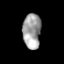
Tissue: prostate
Cell type: Epithelial cells
Senescence score: 0.3521
Nuclear area (px): 620
Mean DAPI intensity: 160.889